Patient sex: F
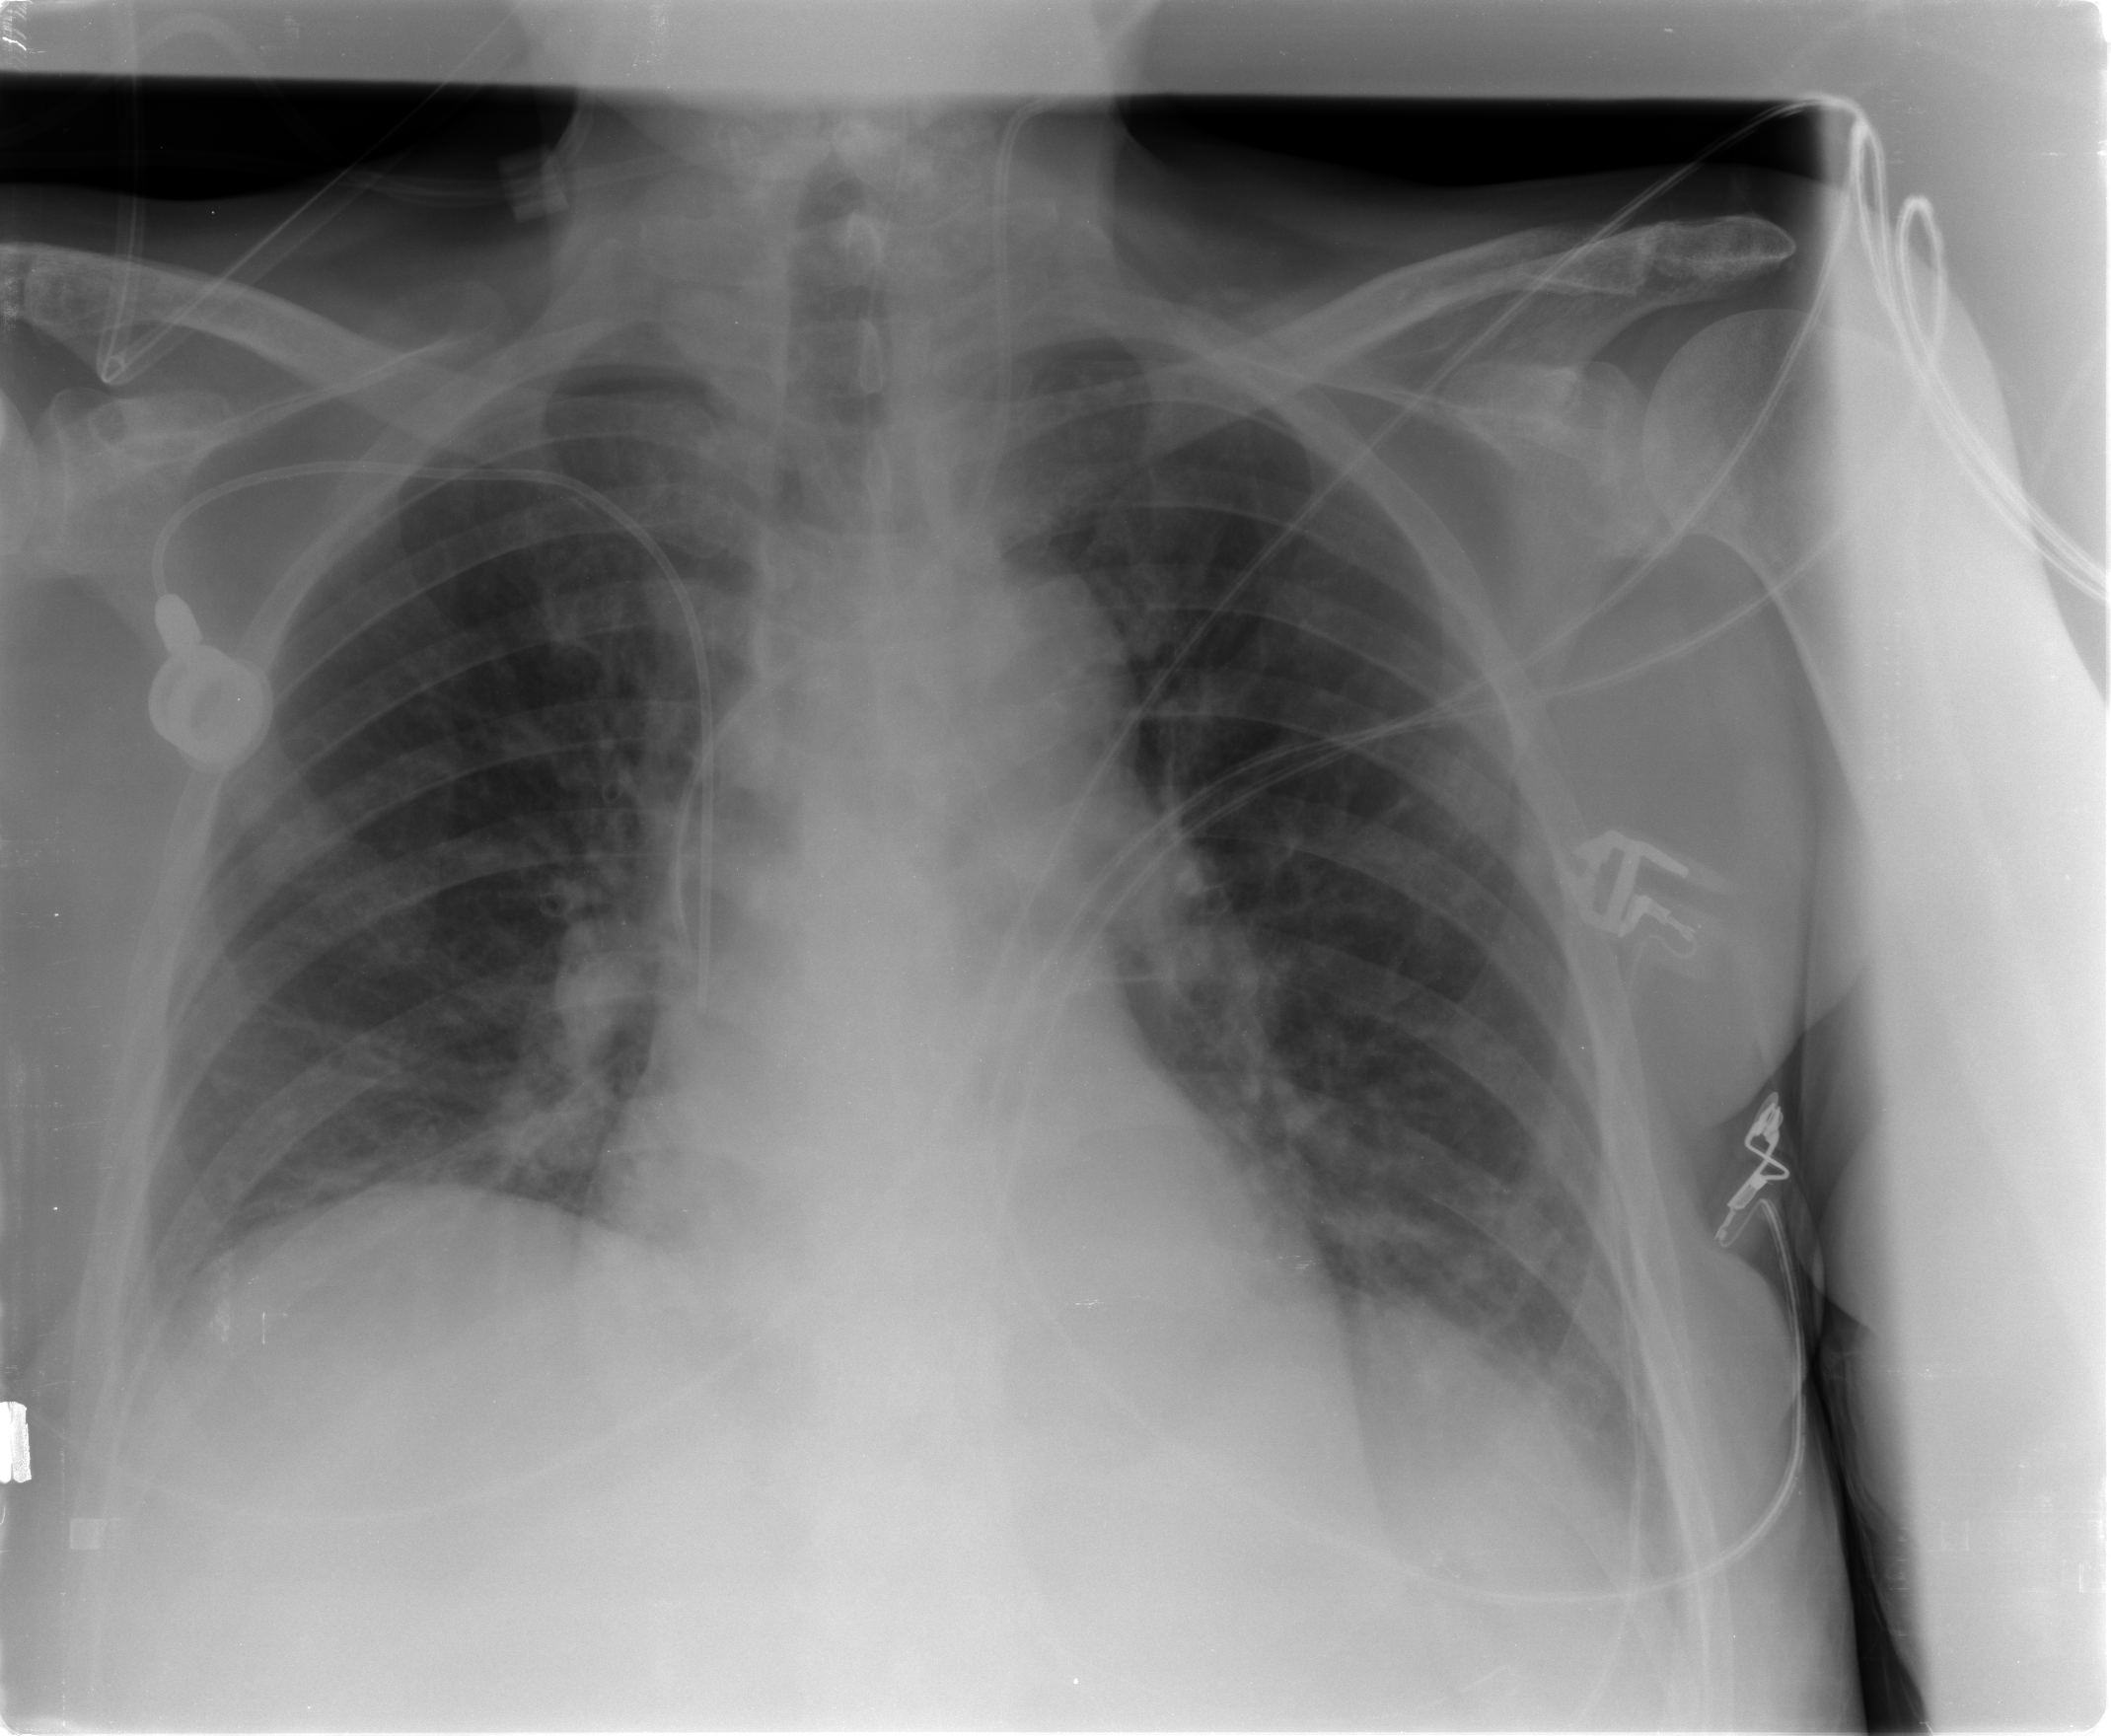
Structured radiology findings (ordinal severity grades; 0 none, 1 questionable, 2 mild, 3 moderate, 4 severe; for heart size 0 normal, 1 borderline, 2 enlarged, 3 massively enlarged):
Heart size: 0
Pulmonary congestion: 1
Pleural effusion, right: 2
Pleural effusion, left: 2
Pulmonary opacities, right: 0
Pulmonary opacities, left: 0
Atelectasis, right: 2
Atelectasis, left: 2